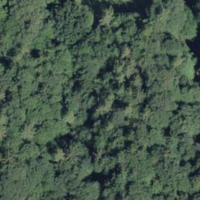
EUNIS habitat code: 44
Species observed at this site:
Asplenium trichomanes